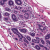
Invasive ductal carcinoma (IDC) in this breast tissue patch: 0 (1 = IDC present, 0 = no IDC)